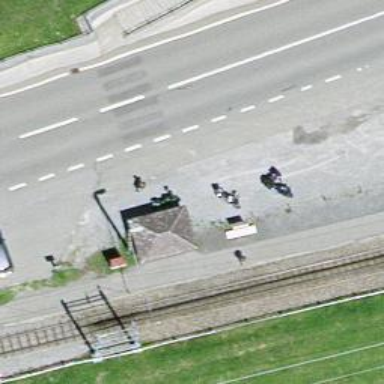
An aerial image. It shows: Railway halt station for public transport.